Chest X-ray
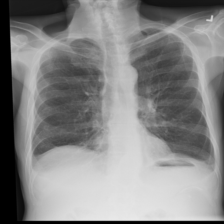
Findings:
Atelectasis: negative
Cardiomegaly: negative
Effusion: negative
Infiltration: negative
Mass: negative
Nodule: negative
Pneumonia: negative
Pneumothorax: negative
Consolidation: negative
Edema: negative
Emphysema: negative
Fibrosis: negative
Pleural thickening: negative
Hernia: negative